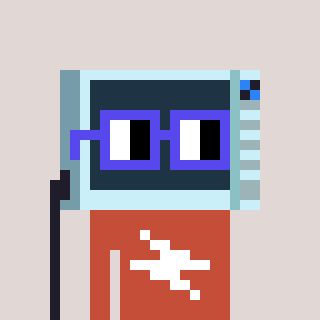
a pixel art character with square blue glasses, a microwave-shaped head and a rust-colored body on a warm background